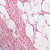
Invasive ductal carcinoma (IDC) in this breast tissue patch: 0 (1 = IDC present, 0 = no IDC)